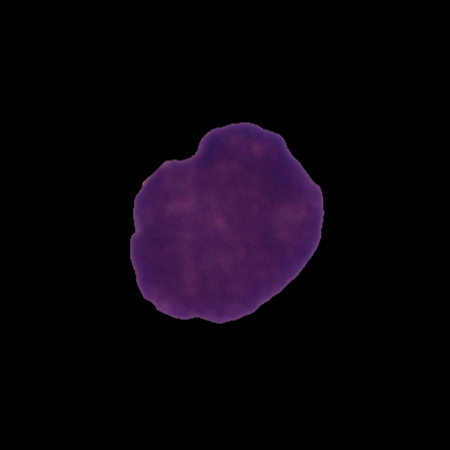
Label: cancer